Aerial crown-view tile of a tropical tree (Barro Colorado Island, Panama), acquired 20240716:
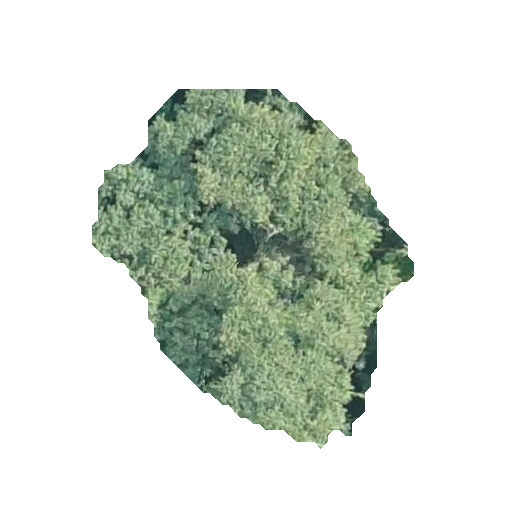
Species: Luehea seemannii
GBIF accepted scientific name: Luehea seemannii
Crown area: 116.425 m²